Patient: sex F, age 72
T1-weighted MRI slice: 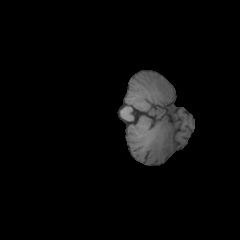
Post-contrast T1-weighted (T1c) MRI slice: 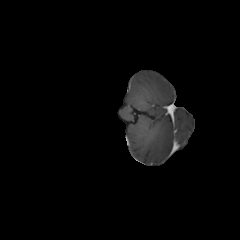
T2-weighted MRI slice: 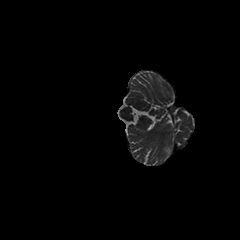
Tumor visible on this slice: no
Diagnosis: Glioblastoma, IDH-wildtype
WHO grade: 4